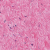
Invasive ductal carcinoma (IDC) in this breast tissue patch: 0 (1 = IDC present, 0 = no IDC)